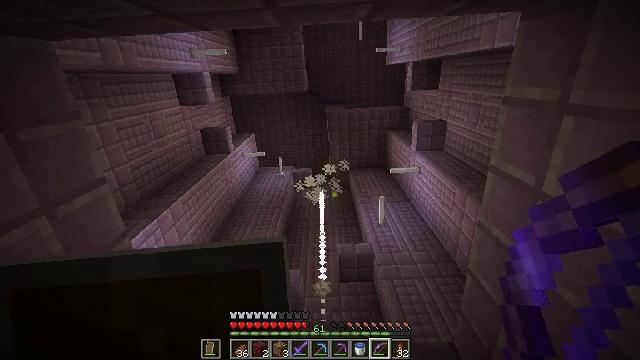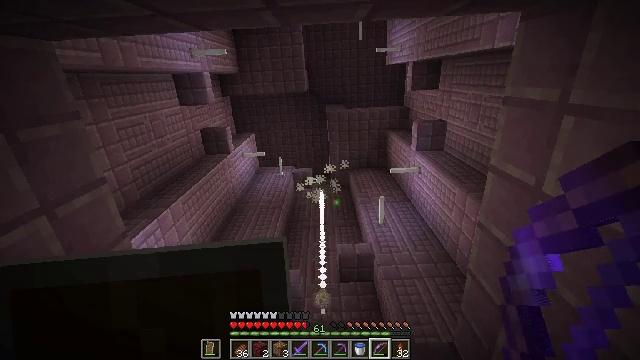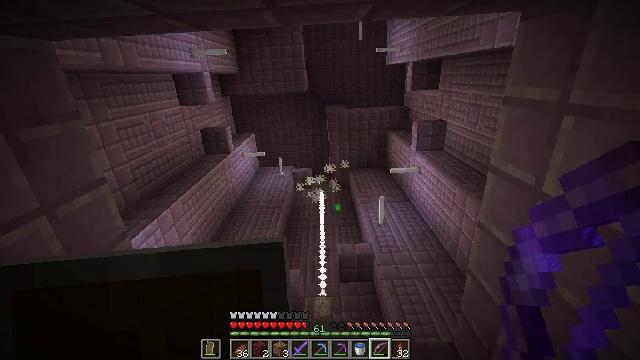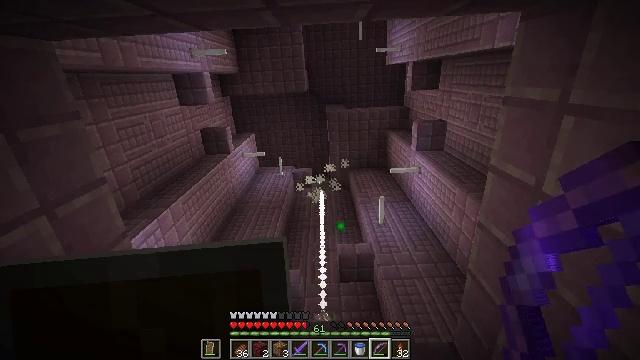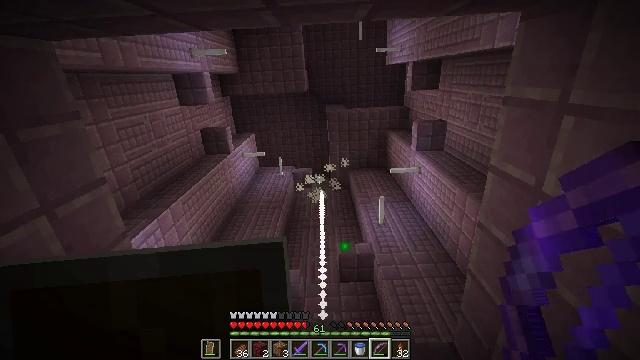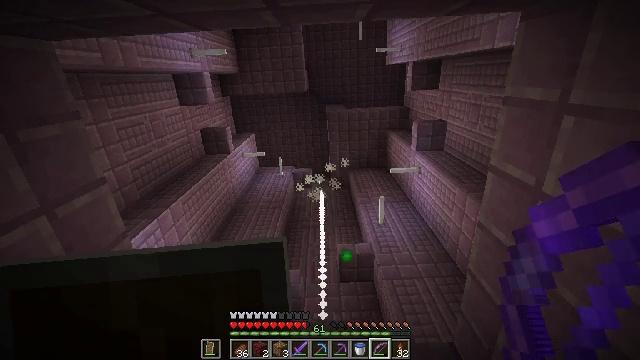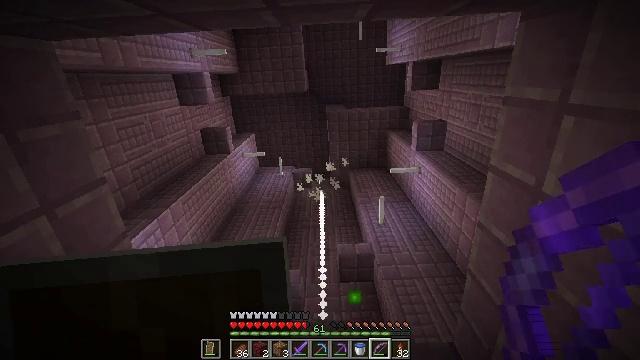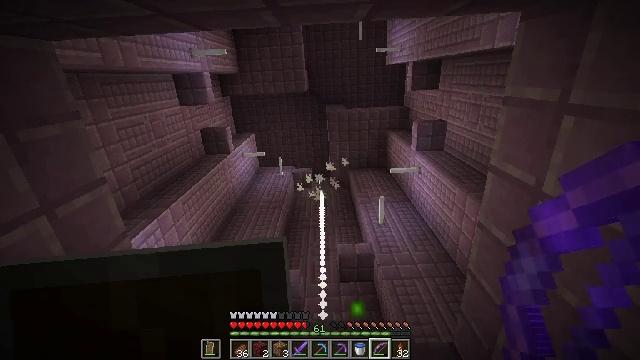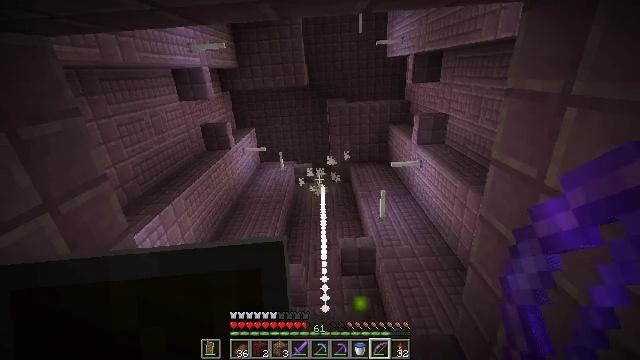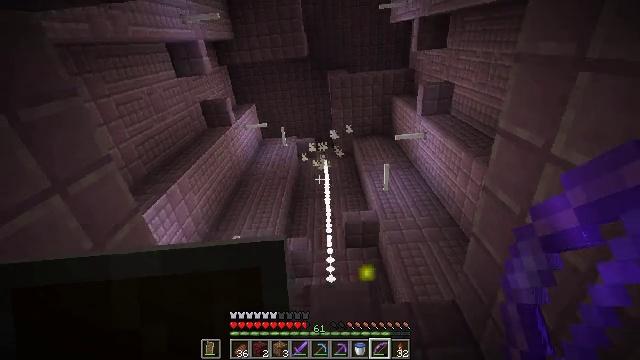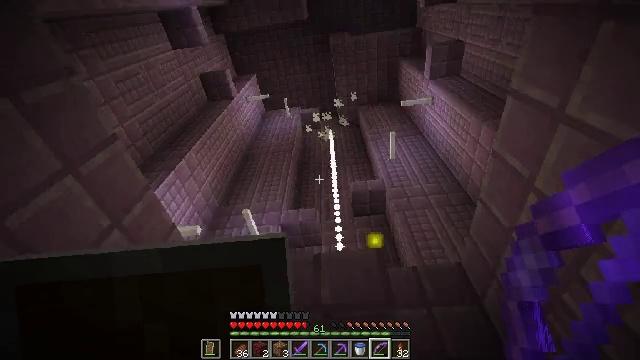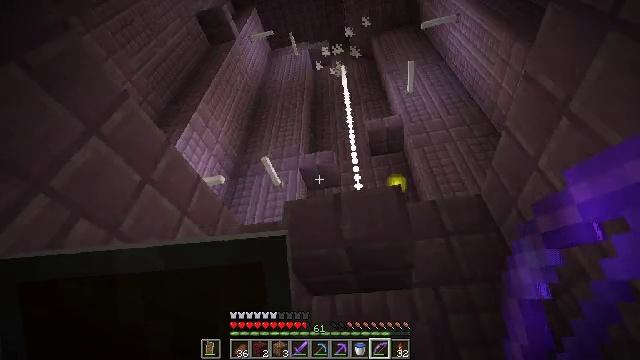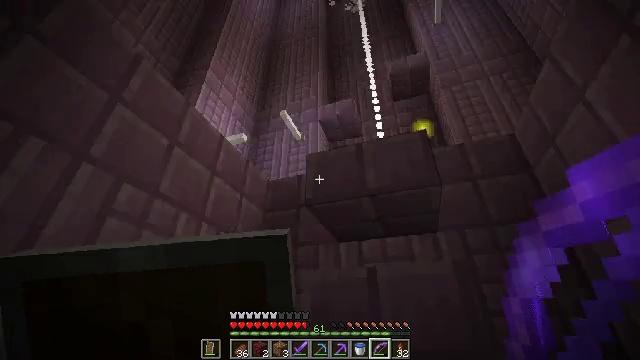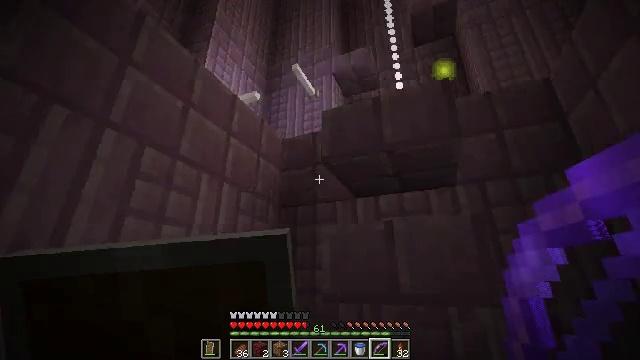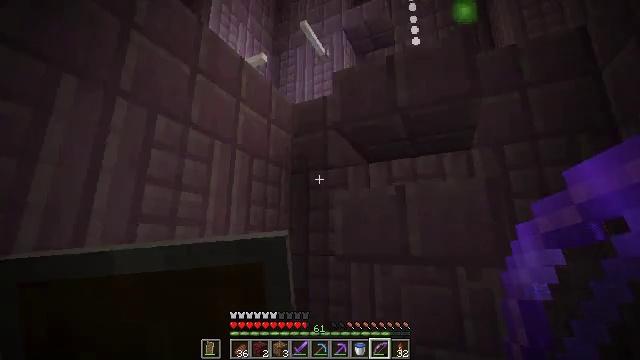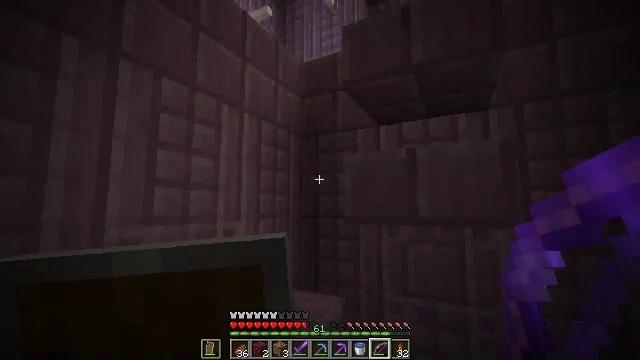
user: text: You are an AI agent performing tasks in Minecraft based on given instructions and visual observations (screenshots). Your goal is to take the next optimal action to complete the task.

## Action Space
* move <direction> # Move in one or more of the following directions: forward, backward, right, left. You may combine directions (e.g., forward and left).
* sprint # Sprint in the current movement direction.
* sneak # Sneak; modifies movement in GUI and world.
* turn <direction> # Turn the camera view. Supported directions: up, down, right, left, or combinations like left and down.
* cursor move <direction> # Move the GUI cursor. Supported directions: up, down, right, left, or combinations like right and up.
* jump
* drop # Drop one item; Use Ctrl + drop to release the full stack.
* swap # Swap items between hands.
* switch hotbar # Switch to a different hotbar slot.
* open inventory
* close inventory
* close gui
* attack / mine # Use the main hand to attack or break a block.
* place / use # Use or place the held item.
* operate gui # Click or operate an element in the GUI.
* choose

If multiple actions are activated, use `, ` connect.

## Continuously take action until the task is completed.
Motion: motion action
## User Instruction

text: Break the purpur slab from a structure.
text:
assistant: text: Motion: no_op
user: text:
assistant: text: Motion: no_op
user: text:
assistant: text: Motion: no_op
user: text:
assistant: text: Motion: no_op
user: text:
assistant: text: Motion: no_op
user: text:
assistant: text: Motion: no_op
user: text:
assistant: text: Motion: no_op
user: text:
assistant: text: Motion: turn down
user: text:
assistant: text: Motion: turn left and down
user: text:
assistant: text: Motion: turn left and down
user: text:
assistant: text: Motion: turn left and down
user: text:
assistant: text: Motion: turn left and down
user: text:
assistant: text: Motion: turn left and down
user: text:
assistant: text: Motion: turn left and down
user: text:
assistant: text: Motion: turn left and down
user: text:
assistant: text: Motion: turn left and down
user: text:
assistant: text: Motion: turn left and down
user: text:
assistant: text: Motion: turn left and down
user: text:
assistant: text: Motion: turn left and down
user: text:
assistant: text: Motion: turn left and down
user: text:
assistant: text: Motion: turn left and down
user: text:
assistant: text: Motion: turn left and down
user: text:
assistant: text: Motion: turn left and down
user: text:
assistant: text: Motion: turn left and down
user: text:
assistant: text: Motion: turn left and down
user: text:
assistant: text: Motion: no_op
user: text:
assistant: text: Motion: no_op
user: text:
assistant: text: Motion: no_op
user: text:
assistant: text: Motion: move forward
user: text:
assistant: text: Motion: move forward, jump